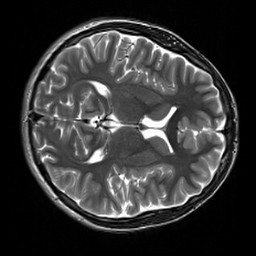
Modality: T2w
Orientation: axial
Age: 18
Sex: male
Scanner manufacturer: siemens
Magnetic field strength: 3 T
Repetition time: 7 s
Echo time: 0.09 s